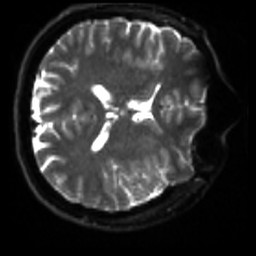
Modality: sbref
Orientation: axial
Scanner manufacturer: siemens
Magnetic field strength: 3 T
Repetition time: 4 s
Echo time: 0.0594 s